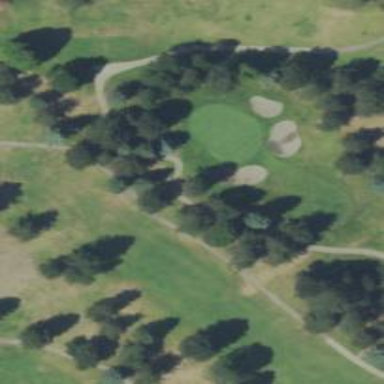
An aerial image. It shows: View of golf hole.